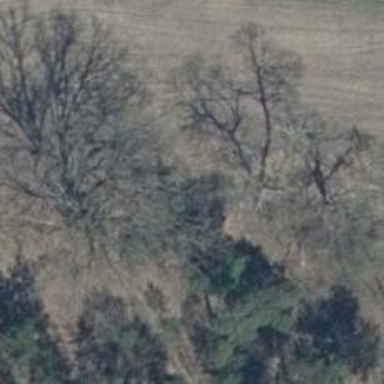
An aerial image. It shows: Semi-evergreen tree with broadleaved leaves.